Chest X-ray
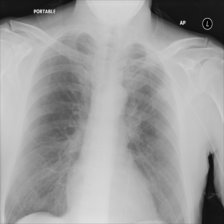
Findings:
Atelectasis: positive
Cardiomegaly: negative
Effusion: negative
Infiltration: negative
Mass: negative
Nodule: negative
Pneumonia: negative
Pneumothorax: negative
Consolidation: negative
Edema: negative
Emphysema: negative
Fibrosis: negative
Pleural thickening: negative
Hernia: negative